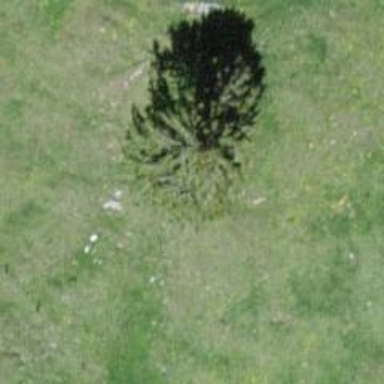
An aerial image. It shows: Needle-leaved tree in nature.